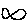
Label: fish